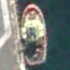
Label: Towing_vessel